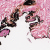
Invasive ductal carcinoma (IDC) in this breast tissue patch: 0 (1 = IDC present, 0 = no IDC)